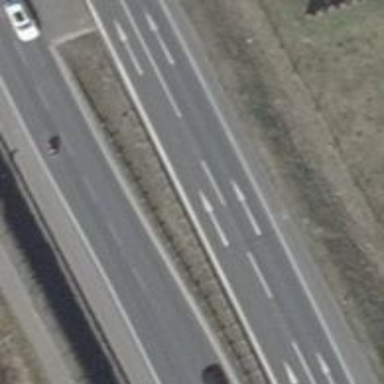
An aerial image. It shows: Trunk highway.